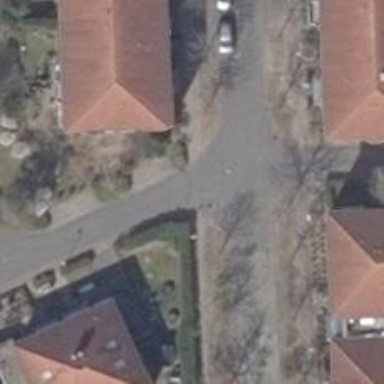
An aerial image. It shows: Asphalt road designated as living street.